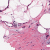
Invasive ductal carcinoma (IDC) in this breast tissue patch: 0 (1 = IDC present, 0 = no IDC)